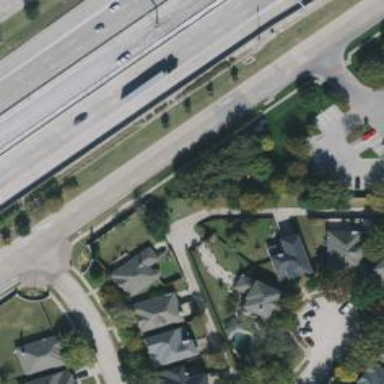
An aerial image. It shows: Secondary road with frontage road.